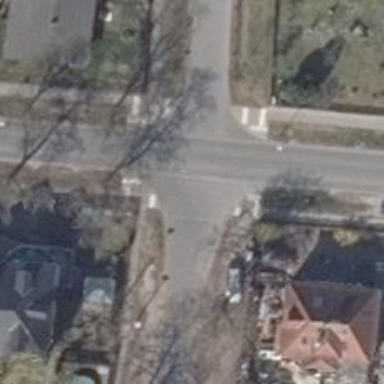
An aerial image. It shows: Unmarked crossing on the road.